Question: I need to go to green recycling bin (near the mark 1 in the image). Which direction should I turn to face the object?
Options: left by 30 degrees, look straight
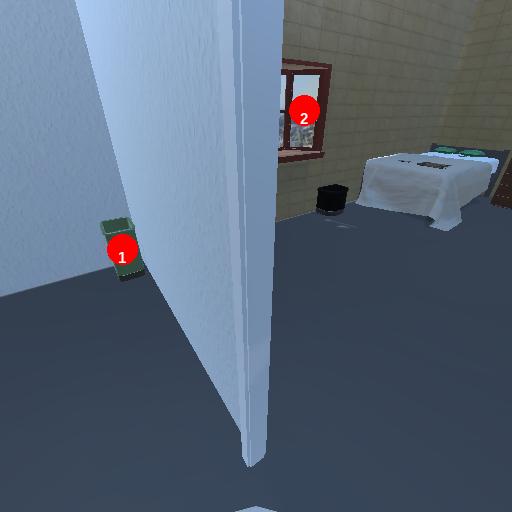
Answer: left by 30 degrees